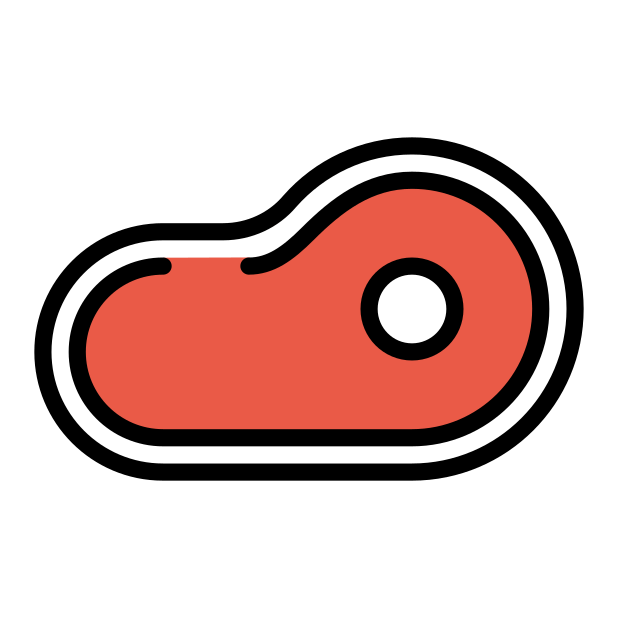
Emoji: 🥩
Name: cut of meat
Unicode: 0x1f969